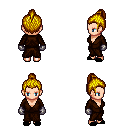
a pixel art fantasy rpg character, female body template, human, light skin, brown robe, teal pants, blonde short topknot hairstyle, metal gloves, black slippers, four views (front, back, left, right), 2x2 character sprite sheet, small pixel art, hard edges, no anti-aliasing